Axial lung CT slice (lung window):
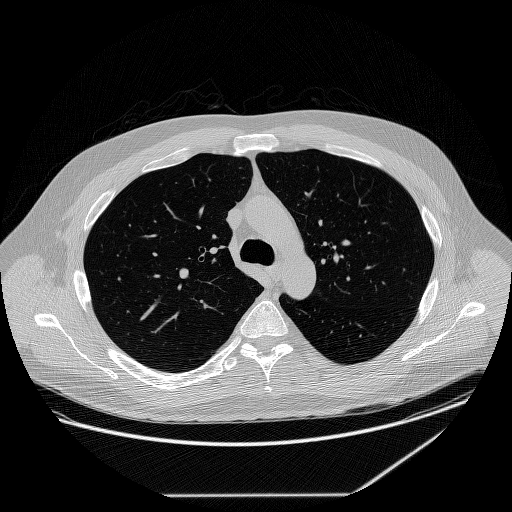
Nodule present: no